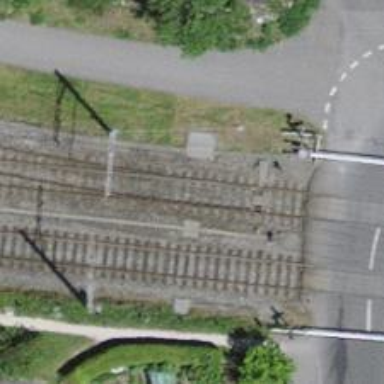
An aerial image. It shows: Railway switch.